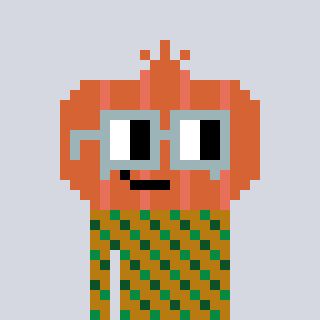
a pixel art character with square dark gray glasses, a onion-shaped head and a gold-colored body on a cool background